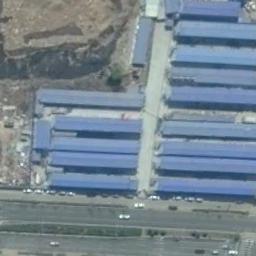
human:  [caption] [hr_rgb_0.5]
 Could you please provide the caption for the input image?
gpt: A industrial area with some neatly arranged blue workshops is along a road and a mound is next to the industrial area .

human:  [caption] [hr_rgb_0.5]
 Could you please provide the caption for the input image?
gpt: There are many houses of different shapes and sizes in the industrial zone .

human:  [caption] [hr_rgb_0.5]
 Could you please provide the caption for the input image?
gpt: The industrial area is densely housing .

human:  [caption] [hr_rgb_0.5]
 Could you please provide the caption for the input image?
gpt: Neatly planned factories and roads in an industrial area, Green belts, And parked cars .

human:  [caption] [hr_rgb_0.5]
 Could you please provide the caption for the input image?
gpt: There are some blue buildings on the industrial area beside a freeway .